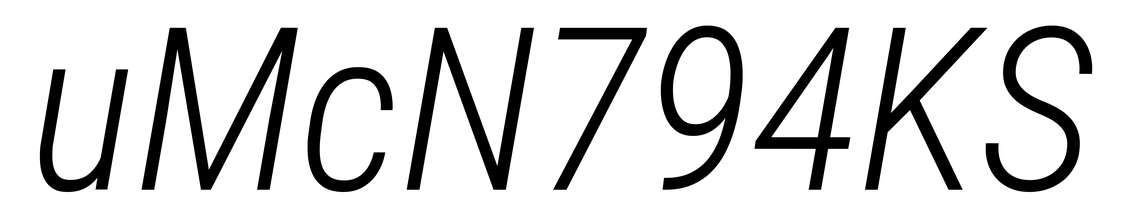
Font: Roboto-Italic_Condensed_Light_Italic